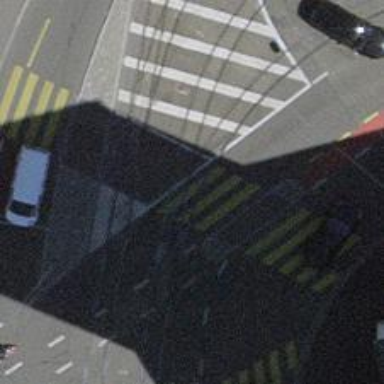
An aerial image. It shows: Uncontrolled zebra crossing at railway crossing.